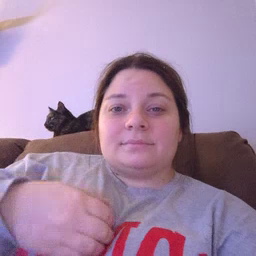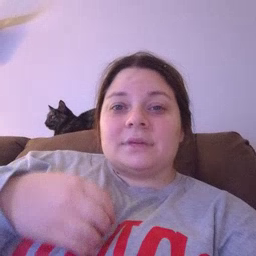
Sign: cowboy